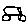
Label: car